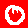
Digit: 0